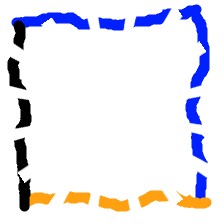
Shape: square